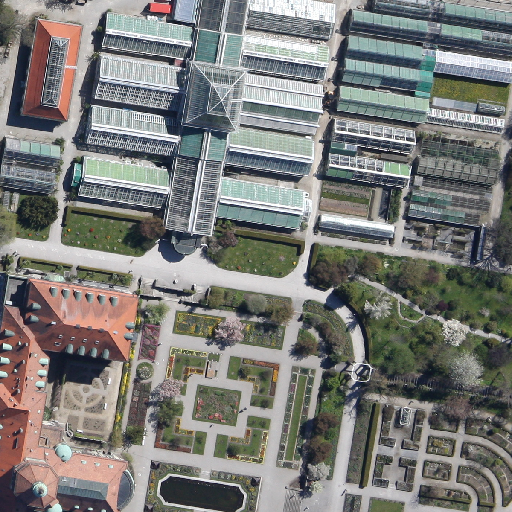
Referring expression: vehicle